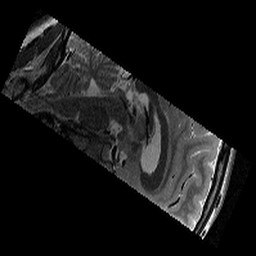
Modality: T2w
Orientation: sagittal
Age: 13
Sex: female
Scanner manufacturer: siemens
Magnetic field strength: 3 T
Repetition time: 9.23 s
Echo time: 0.067 s